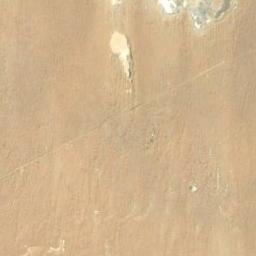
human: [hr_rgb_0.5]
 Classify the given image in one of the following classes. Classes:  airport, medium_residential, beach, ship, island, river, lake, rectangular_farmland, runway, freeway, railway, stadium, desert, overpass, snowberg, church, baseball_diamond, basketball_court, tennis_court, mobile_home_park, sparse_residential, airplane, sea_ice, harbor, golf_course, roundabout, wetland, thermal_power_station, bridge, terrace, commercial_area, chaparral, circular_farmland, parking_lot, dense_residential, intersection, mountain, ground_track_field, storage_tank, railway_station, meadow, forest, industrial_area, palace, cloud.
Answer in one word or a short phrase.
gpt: desert